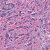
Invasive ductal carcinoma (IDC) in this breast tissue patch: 1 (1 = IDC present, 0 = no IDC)